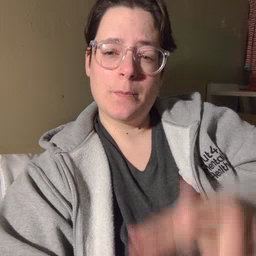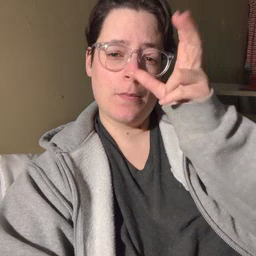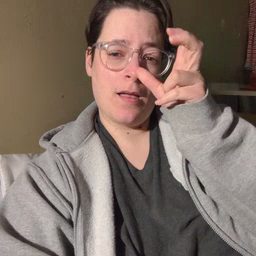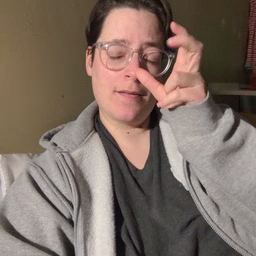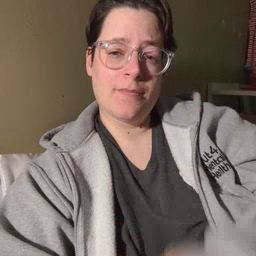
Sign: bug